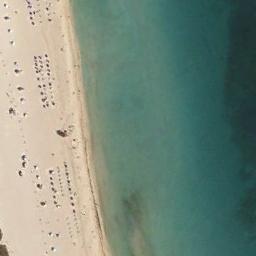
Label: beach